Question: - - - my trouble that when i press any button in stack panel it doesn't show user control in space
'''
public partial class MainWindow : Window
{
GenericName use1 = new GenericName();
public MainWindow()
{
InitializeComponent();
}
private void btn_Generic(object sender, RoutedEventArgs e)
{
stackPanel1.Visibility = Visibility.Visible;
}
private void btn_GeneralInfo(object sender, RoutedEventArgs e)
{
Container.Child = use1;
}
}
}
'''
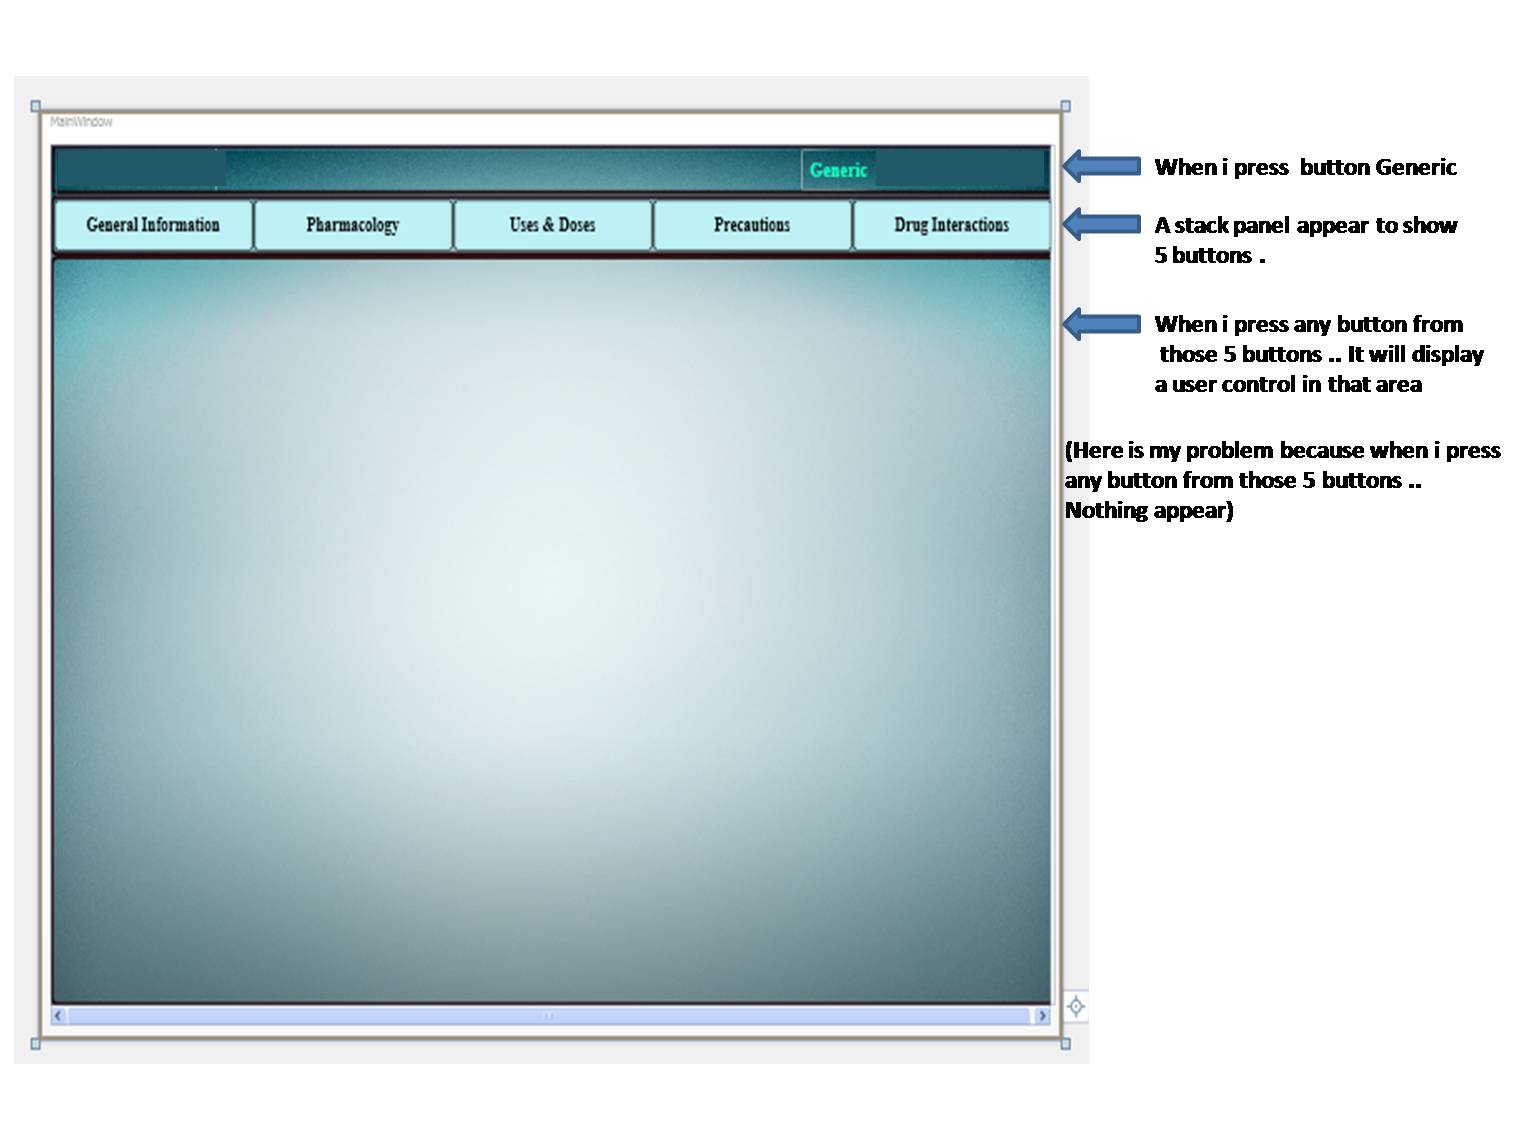
Answer: the five buttons dont have OnClick set as btn_Generic i.e.
'''
<asp:Button ID="1" runat="server" OnClick="btn_Generic" />
'''